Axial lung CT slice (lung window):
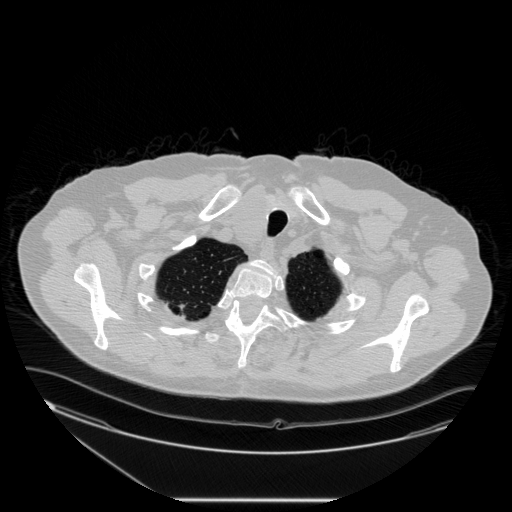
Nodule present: no